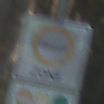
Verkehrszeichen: BeginnUmweltzone
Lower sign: FreistellungVomVerkehrsverbot1
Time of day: MorningAfternoon
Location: Outdoor (Nature)
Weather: Clear
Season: NotSpecified
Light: Natural